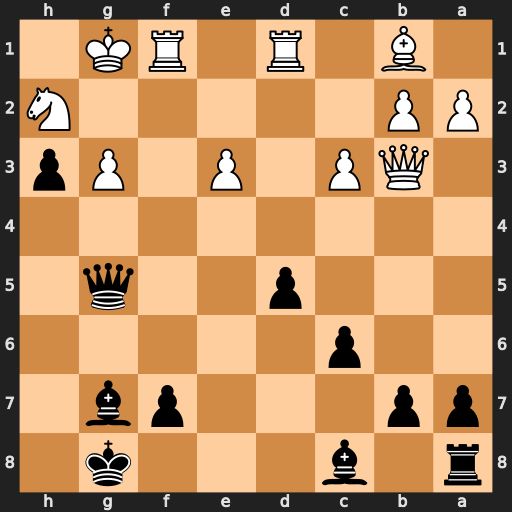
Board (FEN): r1b3k1/pp3pb1/2p5/3p2q1/8/1QP1P1Pp/PP5N/1B1R1RK1
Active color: b
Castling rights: -
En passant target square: -
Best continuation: Qxg3+ Kh1 Qg2#